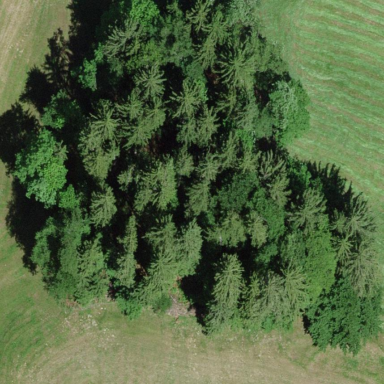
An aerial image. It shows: Forest area.